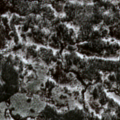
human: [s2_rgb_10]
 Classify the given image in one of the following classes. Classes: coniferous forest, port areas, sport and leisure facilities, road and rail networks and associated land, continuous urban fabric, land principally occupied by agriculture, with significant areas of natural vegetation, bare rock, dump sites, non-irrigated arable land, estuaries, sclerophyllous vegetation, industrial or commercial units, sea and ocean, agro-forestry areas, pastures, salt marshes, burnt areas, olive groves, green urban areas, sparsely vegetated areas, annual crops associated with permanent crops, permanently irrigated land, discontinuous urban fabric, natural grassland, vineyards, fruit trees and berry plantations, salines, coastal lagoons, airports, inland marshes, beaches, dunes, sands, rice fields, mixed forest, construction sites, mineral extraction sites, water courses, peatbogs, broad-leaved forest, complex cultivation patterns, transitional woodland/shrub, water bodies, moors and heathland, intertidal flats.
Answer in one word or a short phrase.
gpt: coniferous forest, transitional woodland/shrub, peatbogs